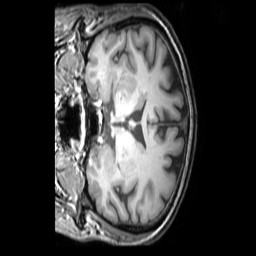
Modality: T1w
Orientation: coronal
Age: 53
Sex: male
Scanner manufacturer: philips
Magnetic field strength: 3 T
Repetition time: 0.009899 s
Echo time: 0.004605 s